Interaction volume radius: 10 \u00c5
Interaction volume height: 25 \u00c5
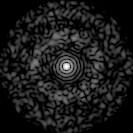
Disorder parameter: 0.8223